Interaction volume radius: 5 \u00c5
Interaction volume height: 10 \u00c5
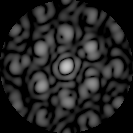
Disorder parameter: 0.3879